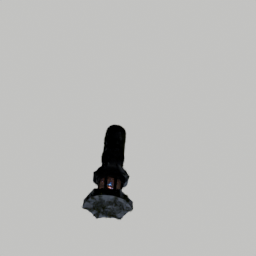
Label: lighting